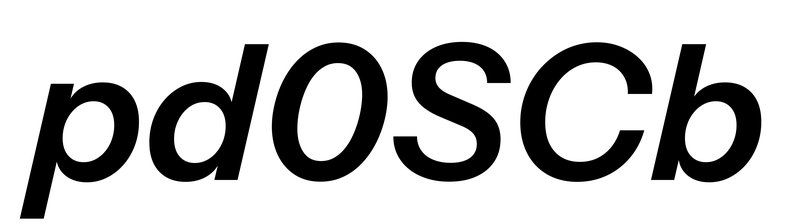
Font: InstrumentSans-Italic_SemiBold_Italic